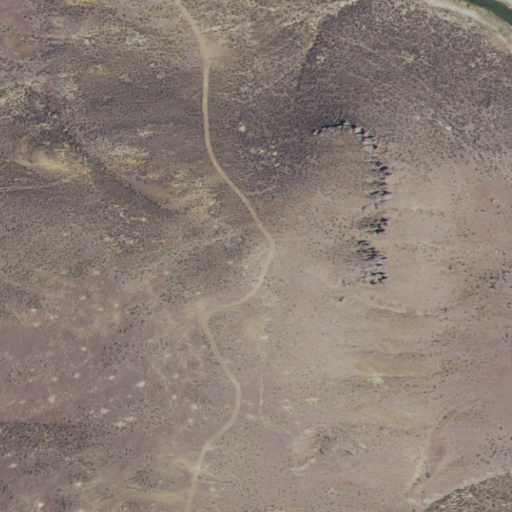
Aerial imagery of mountain in Idaho named Graveyard Point containing only shrub